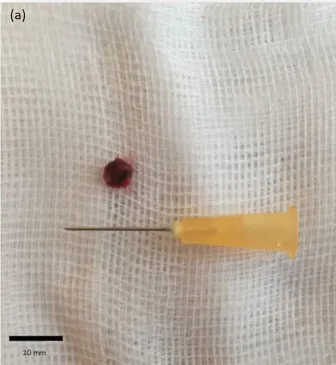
Intramedullary tissue surgically removed. A solid white material mixed with hematoma is observed. (a) x5.
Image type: medical_photograph (other_medical_photograph)